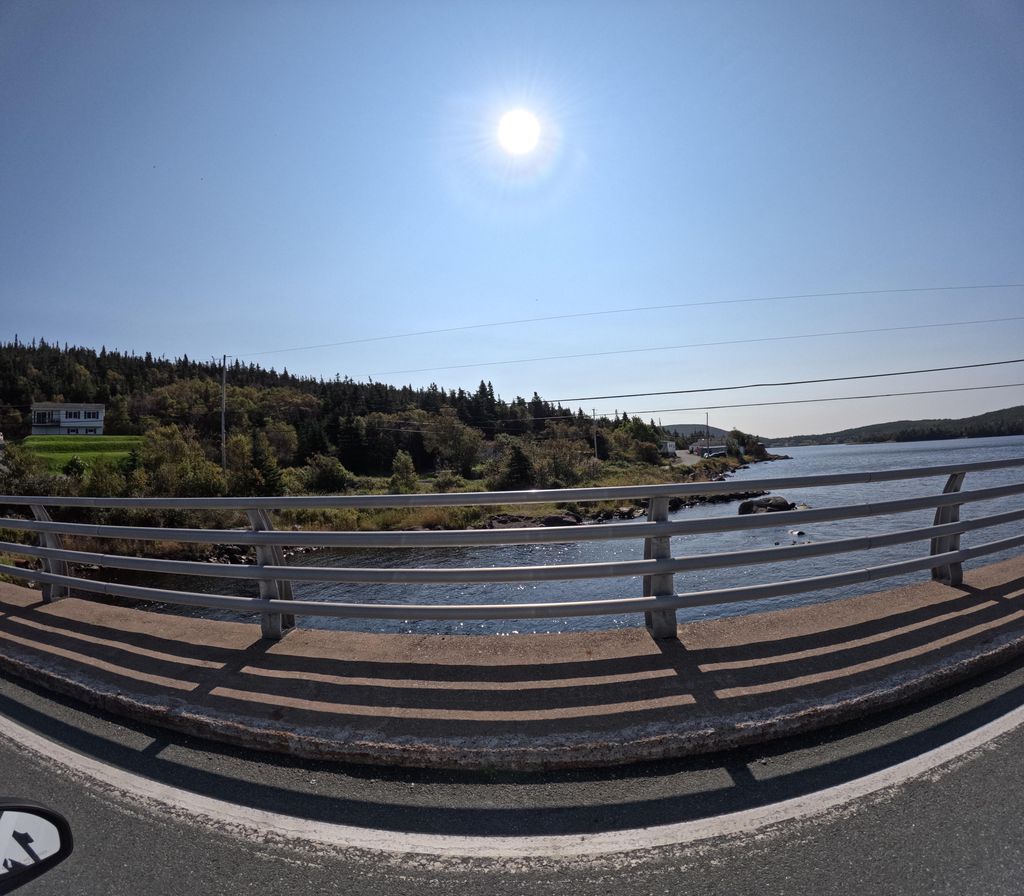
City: st_johns